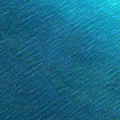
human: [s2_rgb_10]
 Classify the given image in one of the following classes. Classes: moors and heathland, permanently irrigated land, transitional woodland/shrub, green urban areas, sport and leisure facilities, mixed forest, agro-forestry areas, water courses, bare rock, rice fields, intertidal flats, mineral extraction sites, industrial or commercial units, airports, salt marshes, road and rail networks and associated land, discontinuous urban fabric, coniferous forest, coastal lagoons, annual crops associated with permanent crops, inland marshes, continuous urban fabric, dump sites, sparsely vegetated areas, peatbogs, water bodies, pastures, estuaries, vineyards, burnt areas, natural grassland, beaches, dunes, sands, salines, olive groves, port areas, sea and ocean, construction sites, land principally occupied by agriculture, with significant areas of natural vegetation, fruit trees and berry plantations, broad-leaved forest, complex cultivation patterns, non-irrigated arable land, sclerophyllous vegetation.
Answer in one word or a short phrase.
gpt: sea and ocean